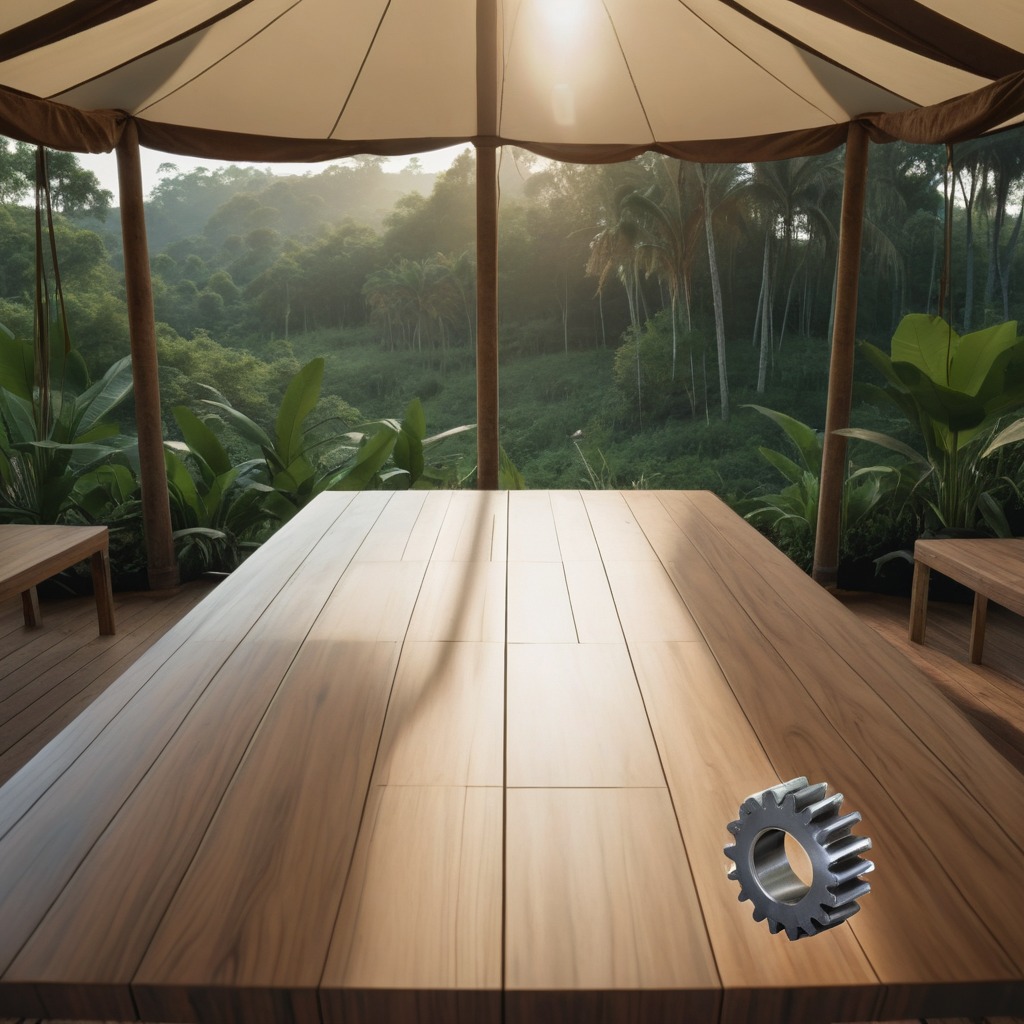
A steel gear with teeth is lying on a wooden table inside a jungle field workshop tent.